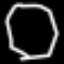
Label: octagon